Question: what is the best way to have JFrames, JDialogs, etc that derive from a common parent but differ some, to be able to have the common parts update automatically when the parent does, but also have new components which are still easily modified in a GUI builder.
One approach I have used before is having placeholder JPanels that populate with existing isolated components at runtime, but I suspect that this is not the best way.
Example frame visual inheritence:

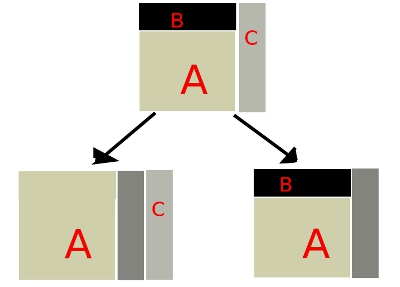
Answer: 1. Don't use a GUIBuilder unless you creating some sort of prototype or other throw away code.
2. Have the components that need to update automatically setup as listeners for some sort of change event. Once an update is needed fire of an "Event" to each listener.